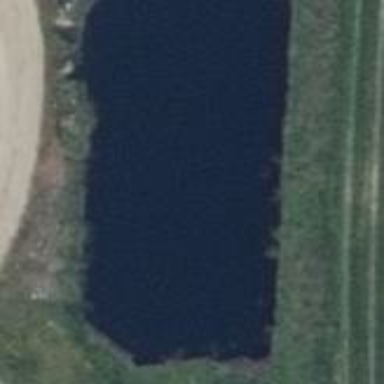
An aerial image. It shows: Peaceful pond surrounded by nature.